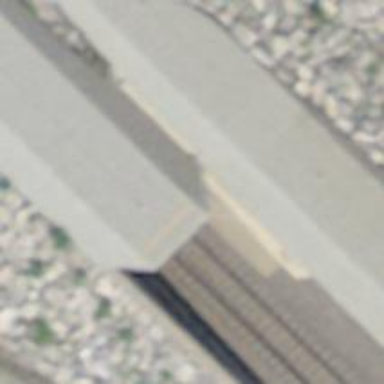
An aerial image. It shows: Retaining wall.